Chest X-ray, PA view. Patient: 42 years old, sex F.
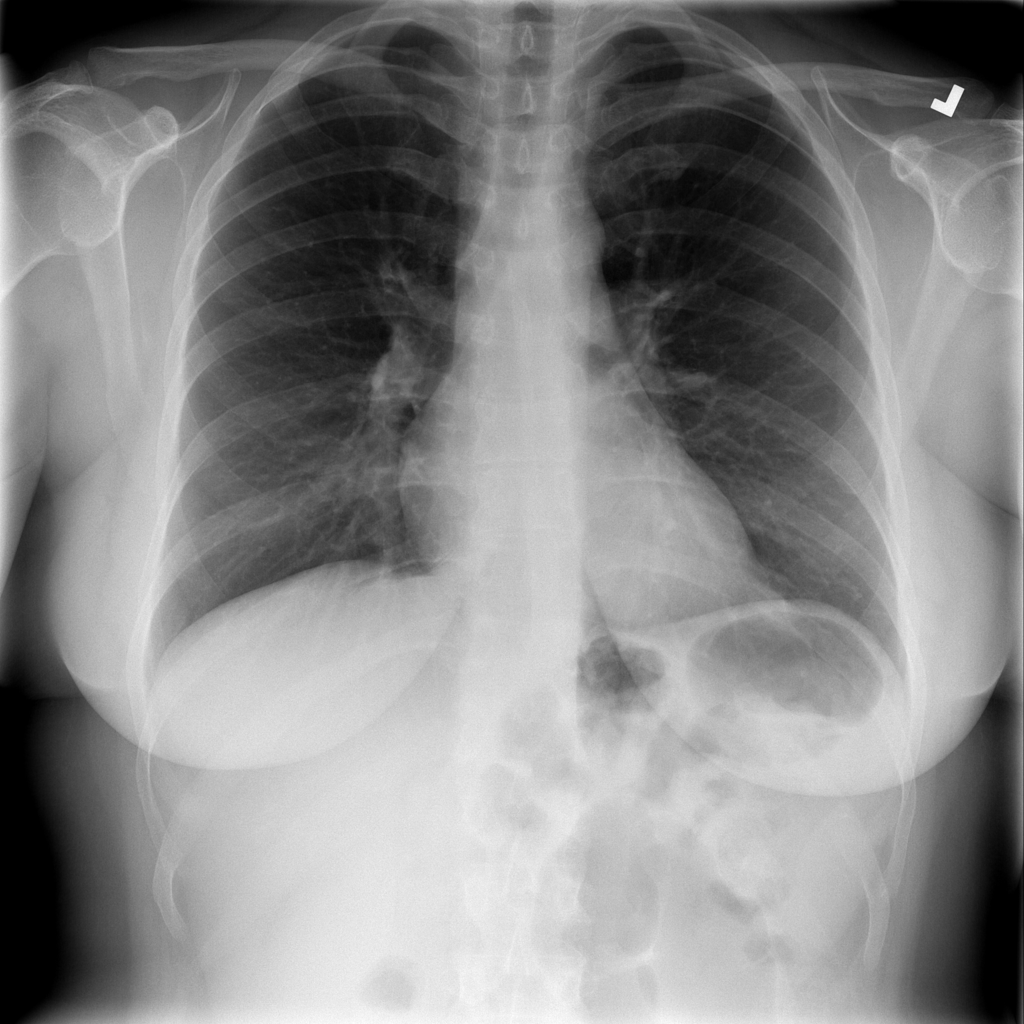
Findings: No Finding